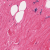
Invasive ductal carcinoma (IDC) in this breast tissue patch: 0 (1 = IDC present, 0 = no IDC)